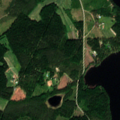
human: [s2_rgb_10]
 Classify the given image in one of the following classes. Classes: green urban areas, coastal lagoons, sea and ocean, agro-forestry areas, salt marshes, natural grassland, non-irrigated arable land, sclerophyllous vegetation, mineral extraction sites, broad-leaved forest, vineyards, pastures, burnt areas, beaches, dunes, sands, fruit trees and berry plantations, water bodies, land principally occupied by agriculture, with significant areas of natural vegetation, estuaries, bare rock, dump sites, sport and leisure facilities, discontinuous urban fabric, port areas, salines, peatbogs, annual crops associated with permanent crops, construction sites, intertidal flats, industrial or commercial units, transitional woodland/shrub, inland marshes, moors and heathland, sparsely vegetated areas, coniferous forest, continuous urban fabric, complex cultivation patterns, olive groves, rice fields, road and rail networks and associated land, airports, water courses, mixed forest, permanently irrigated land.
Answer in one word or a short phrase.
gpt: land principally occupied by agriculture, with significant areas of natural vegetation, coniferous forest, mixed forest, transitional woodland/shrub, water bodies